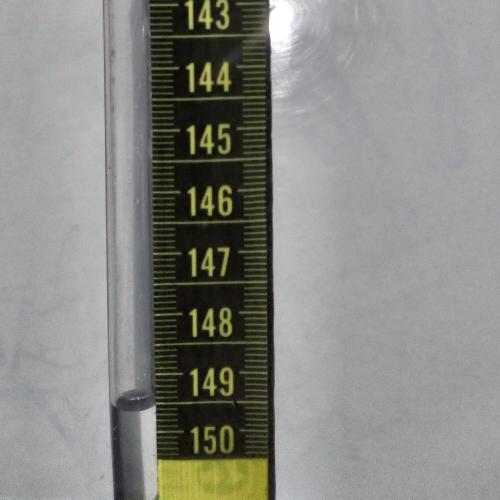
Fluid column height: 149.1 cm